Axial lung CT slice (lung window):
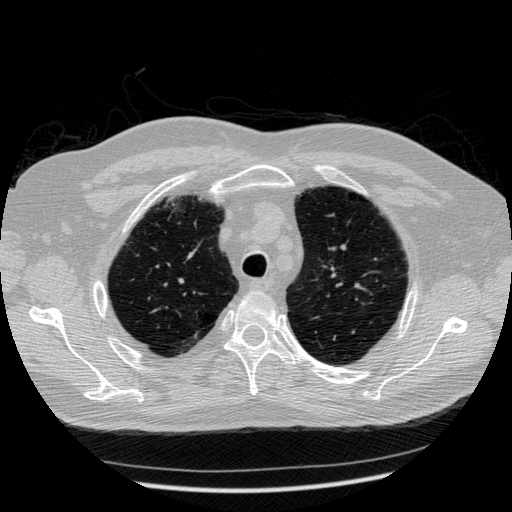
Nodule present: no